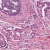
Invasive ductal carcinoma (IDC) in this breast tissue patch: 1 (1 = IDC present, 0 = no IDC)